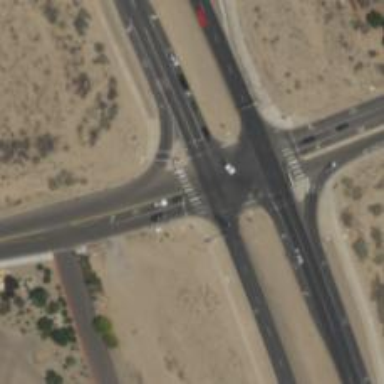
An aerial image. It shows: Marked crossing on footway.